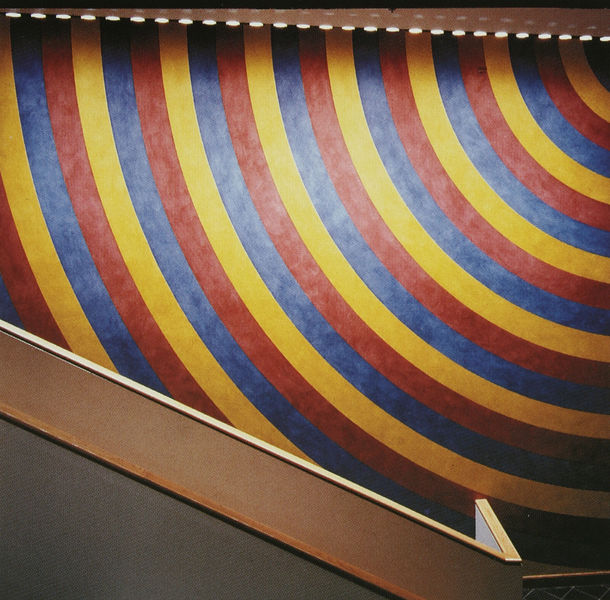
Titel: Installation Williams College Museum of Art - Arcs
Künstler: Sol Lewitt
Schlagwörter: blau, gelb, bewegung, braun, hell, holz, licht, lichter, tür, zimmer, gebäude, rot, wand, architektur, rahmen, boden, kreis, schwung, moderne, abstrakt, afrika, farben, modern, amerika, treppe, zeitgenössisch, wandgemälde, wandmalerei, streifen, aufgang, geländer, minimalismus, asien, scheibe, dynamik, kreise, kunst, ausstellung, halbkreis, viertelkreis, putz, treppenhaus, bahn, treppengeländer, sammlung, fresko, museum, farbfelder, sol, design, konzentrisch, fresco, bahnen, primärfarben, pop art, installation, europa, grundfarben, halbkreise, rotation, farbtheorie, südamerika, pythagoras, sol lewitt, kunstmuseum, farbkreis, viertelkreise, sol lewit, lewit, drehscheibe, fresaco, rotierend